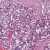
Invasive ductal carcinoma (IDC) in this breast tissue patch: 1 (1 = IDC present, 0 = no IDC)